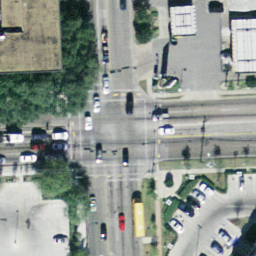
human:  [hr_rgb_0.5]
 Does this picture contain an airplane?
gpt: no

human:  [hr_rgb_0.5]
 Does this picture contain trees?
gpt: yes

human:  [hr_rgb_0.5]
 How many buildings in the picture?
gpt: three

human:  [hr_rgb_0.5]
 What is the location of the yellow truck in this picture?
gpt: bottom